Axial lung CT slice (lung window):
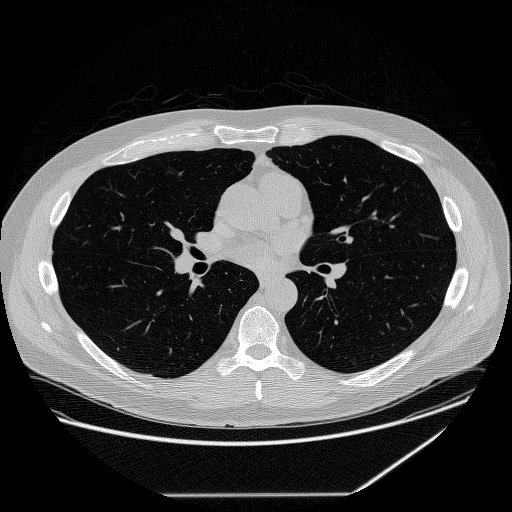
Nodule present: no